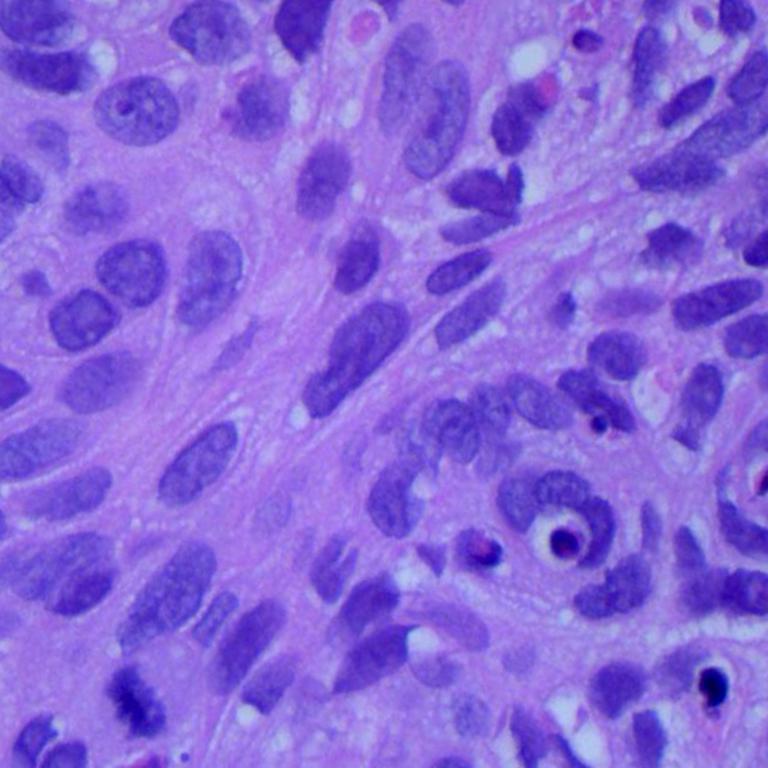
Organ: lung
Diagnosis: squamous carcinomas